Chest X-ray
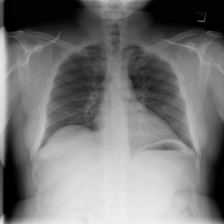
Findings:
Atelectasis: negative
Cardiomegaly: negative
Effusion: negative
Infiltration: negative
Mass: negative
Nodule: negative
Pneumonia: negative
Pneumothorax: negative
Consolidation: negative
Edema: negative
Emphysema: negative
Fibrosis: negative
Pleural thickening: negative
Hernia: negative